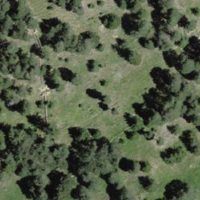
EUNIS habitat code: 43
Species observed at this site:
Papilio machaon
Amelanchier ovalis
Lophophanes cristatus